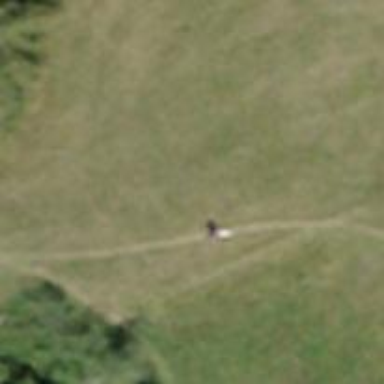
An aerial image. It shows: Path covered with grass.